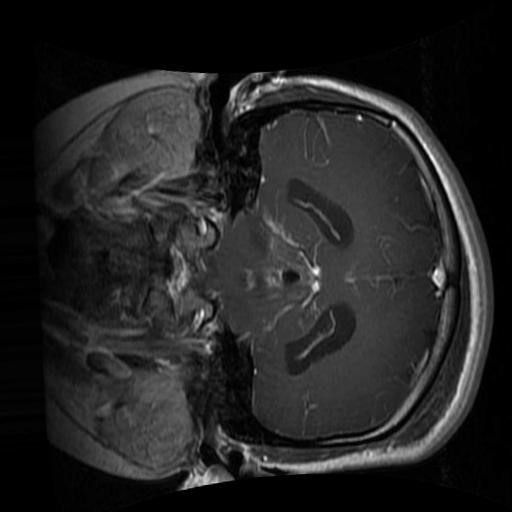
Label: brain_glioma